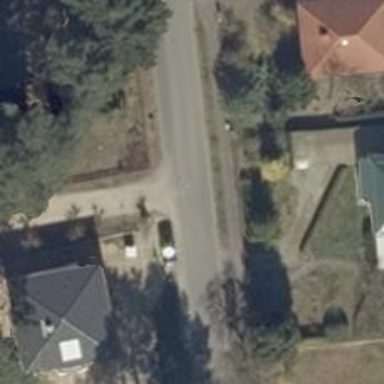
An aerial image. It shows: Smooth asphalt road in residential area.